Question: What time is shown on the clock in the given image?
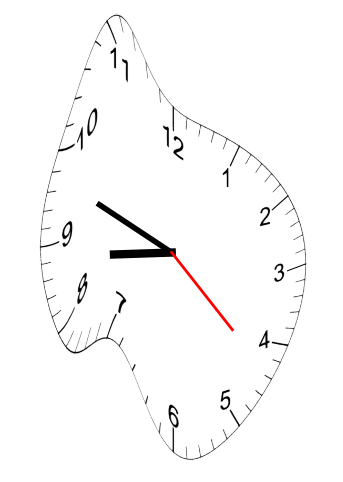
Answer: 08:48:22